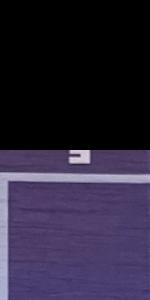
Label: Empty